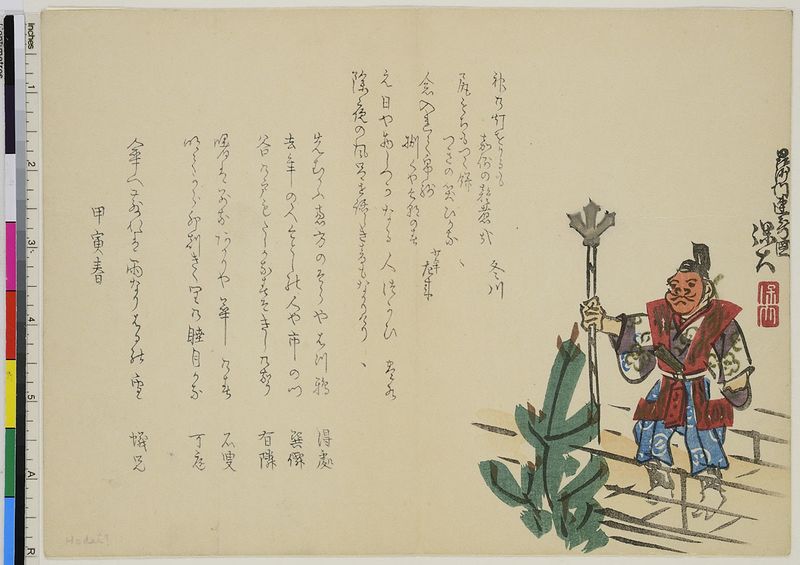
Künstler: Sat&#x14D; Hodai
Standort: Hamburg
Institution: Museum für Kunst und Gewerbe Hamburg
Schlagwörter: baum, strauch, holzschnitt, schrift, druckgraphik, druckgrafik, buchstaben, kiefer, zeit, schauspieler, farbholzschnitt, schauspielerin, alphabet, edo, reproduktionen, druckerzeugnisse, bäume, sträucher, bühnenausstattung, bühnenbild, blindprägedruck, blinddruck